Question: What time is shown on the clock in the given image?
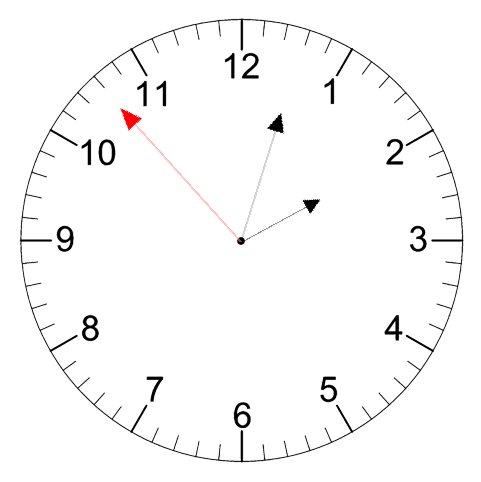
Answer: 02:02:53